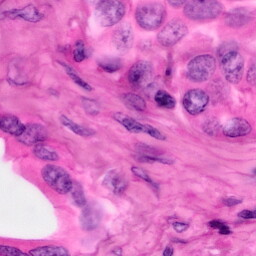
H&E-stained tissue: Pancreatic